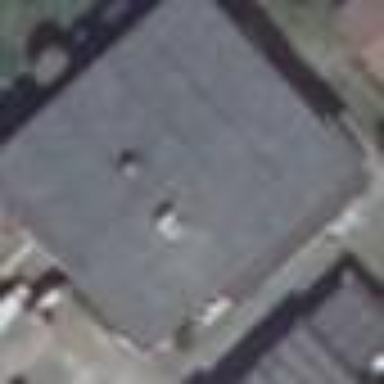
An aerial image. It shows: Detached building with flat roof.